Тело остывает в воздухе так, что скорость теплообмена пропорциональна разности температур тела и воздуха. На графике показана зависимость температуры тела от времени.
Найдите температуру воздуха.
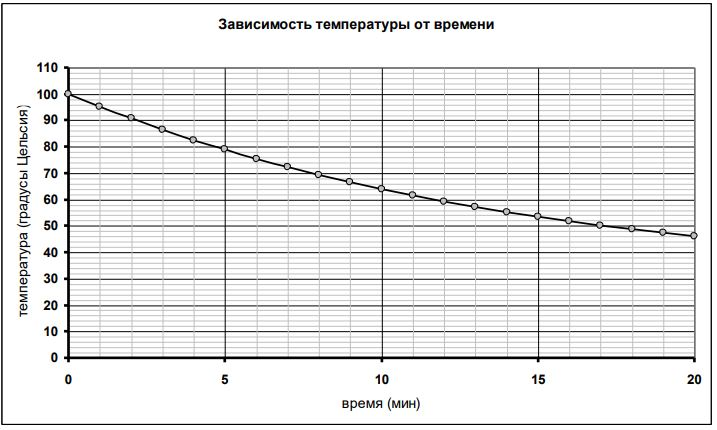
Решение: Возможное решение. Мощность потока теплоты от тела в воздух пропорциональна разности температур тела $T$ и воздуха $T_x$ с коэффициентом $\alpha$, то есть$$P=\alpha(T-T_x), \tag{1}$$в результате чего тело с теплоемкостью $C$ за время $dt$ остывает на $dT$, которое подчиняется уравнению баланса теплоты$$CdT=-Pdt. \tag{2}$$Уравнения $(1)$ и $(2)$ при начальном условии $T=T_0$ имеют решение$$T(t)=T_x+(T_0-T_x)e^{\beta t}, \tag{3}$$где $\beta=\alpha/C$ — некоторая постоянная.Пусть за некоторый интервал времени тело остыло от температуры $T_0$ до температуры $T_1$, тогда из $(3)$ $$(T_1-T_0)=\gamma(T_0-T_x). \tag{4}$$где $\gamma$ — постоянная. За следующий такой же промежуток времени эта разность также изменится в $\gamma$ раз$$(T_2-T_1)=\gamma(T_1-T_x). \tag{5}$$Из этих уравнений следует уравнение$$\frac{(T_0-T_x)}{T_1-T_0}=\frac{(T_1-T_x)}{T_2-T_0}, \tag{6}$$которое имеет решение$$T_x=\frac{T_0T_2-T_1^2}{(T_0+T_2)-2T_1}. \tag{7}$$Из графика легко найти: начальная температура $T_0= 373~К$, через $10$ минут $T_1= 337~К$, через $20$ минут $T_2=319~К$. Подставляя эти значения в формулу $(7)$, находим, что комнатная температура равна$$T_x=301~К=28^{\circ}\mathrm{C}. \tag{8}$$
Ответ: $$T_x=301~К=28^{\circ}\mathrm{C}.$$
Темы:
T, Жаутыковские